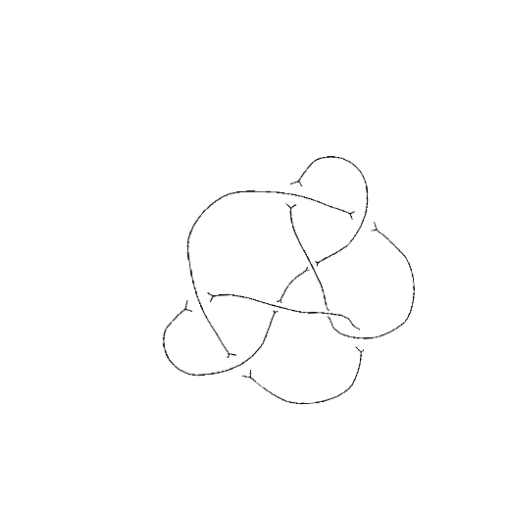
Crossing number: 8